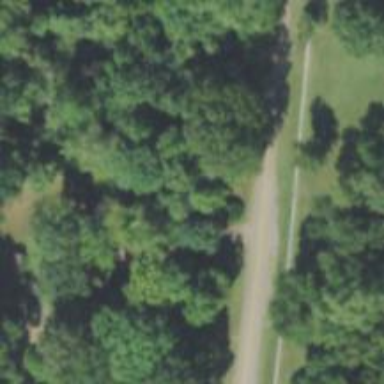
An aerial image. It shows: Driveway leading to service road.